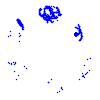
Particle: pion